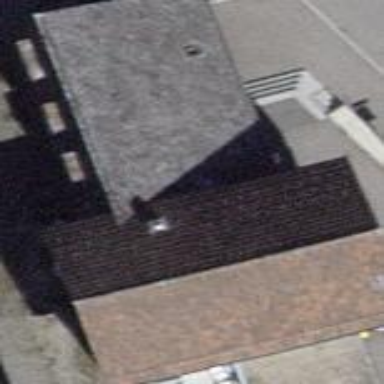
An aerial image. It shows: Train station building.